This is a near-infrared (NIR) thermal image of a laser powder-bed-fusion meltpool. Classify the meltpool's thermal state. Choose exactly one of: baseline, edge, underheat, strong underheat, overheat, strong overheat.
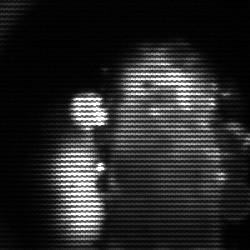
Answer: strong underheat